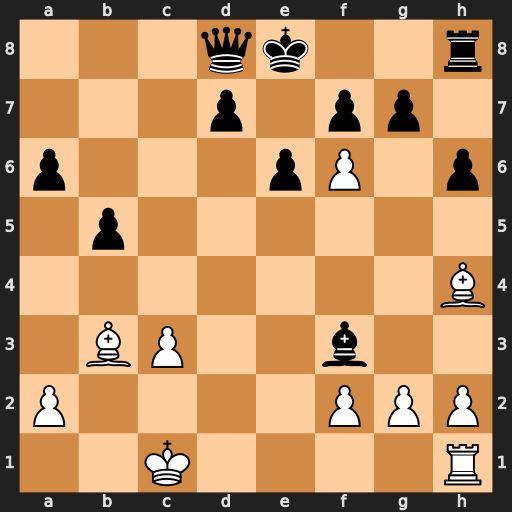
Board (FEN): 3qk2r/3p1pp1/p3pP1p/1p6/7B/1BP2b2/P4PPP/2K4R
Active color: w
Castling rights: k
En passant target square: -
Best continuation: fxg7 Rg8 Bxd8